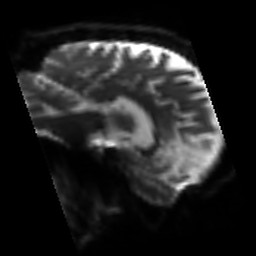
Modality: sbref
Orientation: sagittal
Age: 58
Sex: male
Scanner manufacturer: siemens
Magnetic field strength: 3 T
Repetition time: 3.2 s
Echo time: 0.081 s